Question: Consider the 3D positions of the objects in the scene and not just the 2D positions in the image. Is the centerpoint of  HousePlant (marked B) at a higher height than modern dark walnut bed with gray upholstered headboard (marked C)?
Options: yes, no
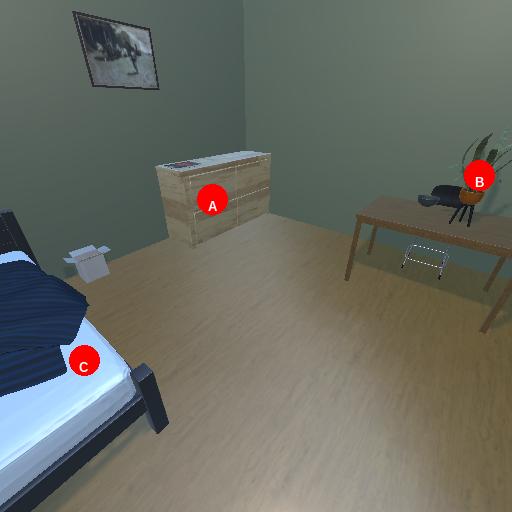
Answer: yes